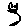
Label: cat